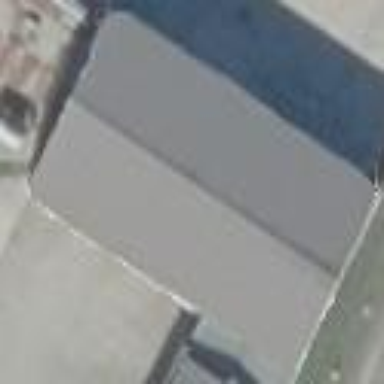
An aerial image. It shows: Building with gabled roof.